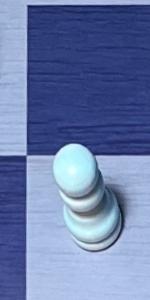
Label: Pawn_White